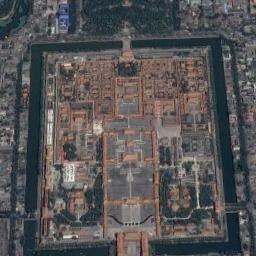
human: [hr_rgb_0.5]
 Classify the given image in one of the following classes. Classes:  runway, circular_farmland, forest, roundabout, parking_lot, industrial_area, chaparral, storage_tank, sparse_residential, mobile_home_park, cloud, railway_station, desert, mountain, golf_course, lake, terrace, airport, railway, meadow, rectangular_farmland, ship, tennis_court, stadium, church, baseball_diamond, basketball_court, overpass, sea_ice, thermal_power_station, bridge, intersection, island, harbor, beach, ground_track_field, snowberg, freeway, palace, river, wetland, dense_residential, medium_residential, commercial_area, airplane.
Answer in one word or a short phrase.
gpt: palace